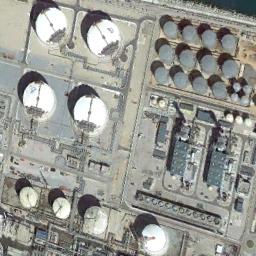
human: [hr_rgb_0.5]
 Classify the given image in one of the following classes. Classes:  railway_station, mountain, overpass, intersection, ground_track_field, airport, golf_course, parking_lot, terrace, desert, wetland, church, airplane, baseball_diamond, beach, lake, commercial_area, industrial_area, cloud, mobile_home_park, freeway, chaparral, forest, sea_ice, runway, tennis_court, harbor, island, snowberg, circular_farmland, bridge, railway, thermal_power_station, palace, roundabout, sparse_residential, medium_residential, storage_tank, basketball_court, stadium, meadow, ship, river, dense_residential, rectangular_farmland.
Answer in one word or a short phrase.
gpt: storage_tank